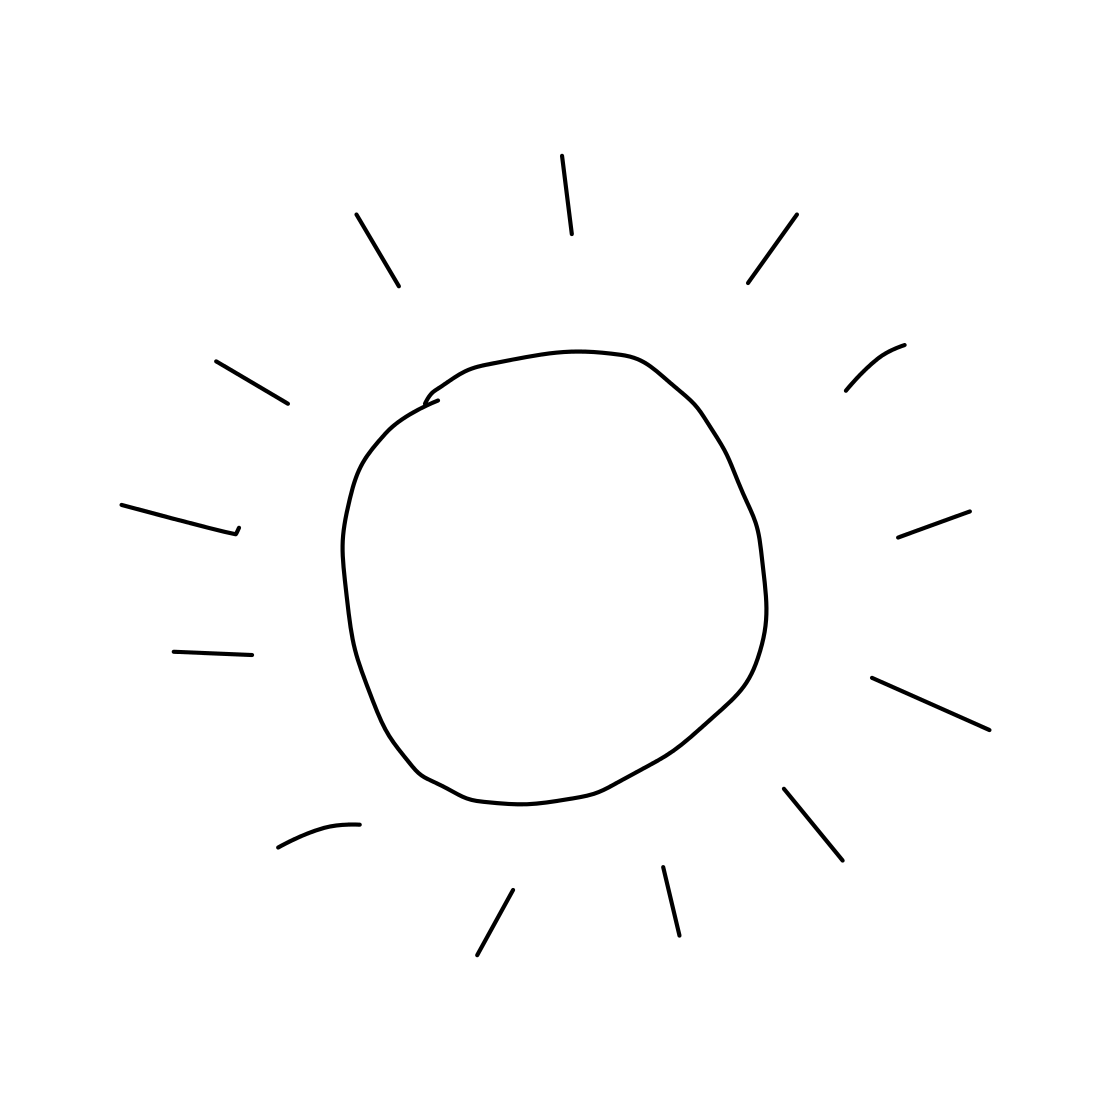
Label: sun